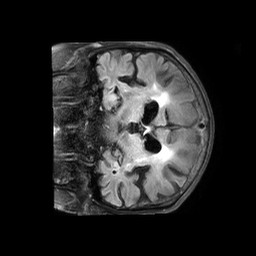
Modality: FLAIR
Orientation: coronal
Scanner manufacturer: philips
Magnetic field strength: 3 T
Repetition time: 11 s
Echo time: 0.12 s